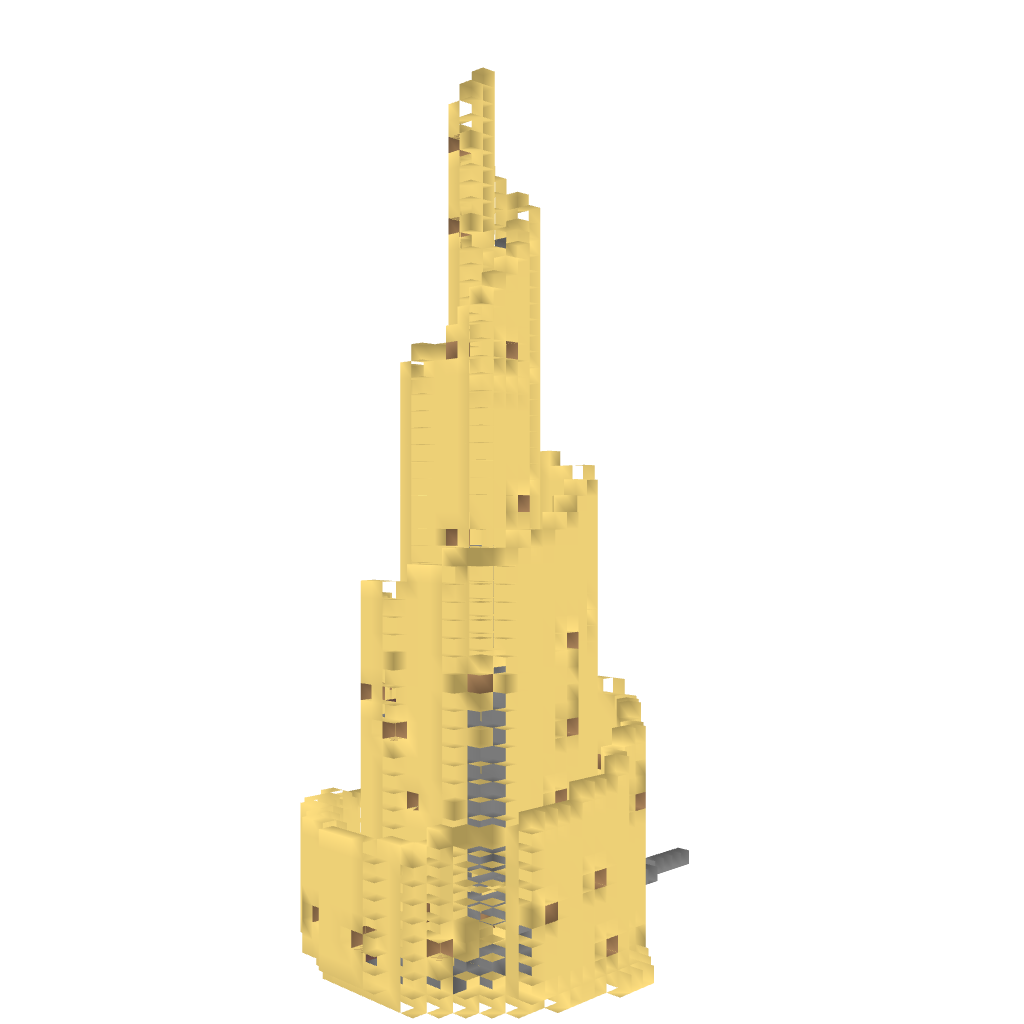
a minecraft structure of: Ashura's Tower made out of sand